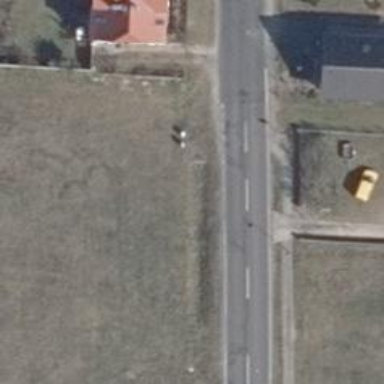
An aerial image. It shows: Secondary road with sidewalk on the left.